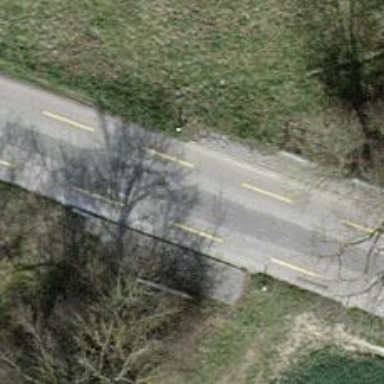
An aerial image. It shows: Tertiary road with asphalt surface crossing bridge. The road has dedicated cycle lane on both sides.